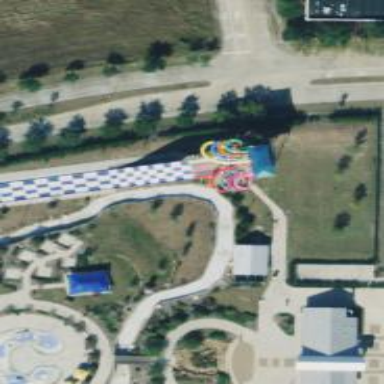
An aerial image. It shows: Water slide attraction.